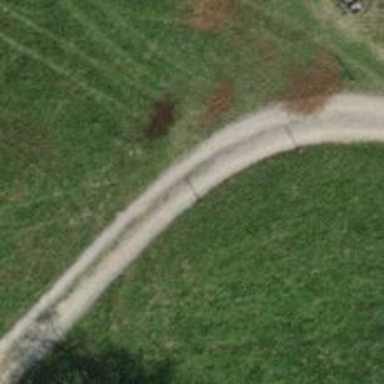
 suitable for agricultural vehicles like motorcars."